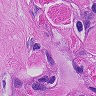
Metastatic tissue present: yes